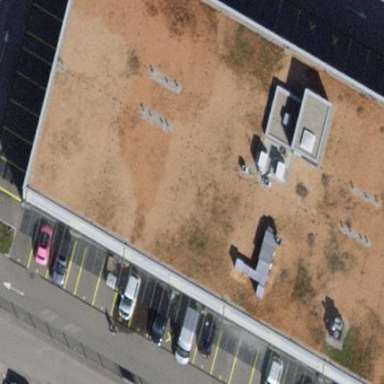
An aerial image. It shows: Commercial building.